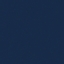
Label: SeaLake